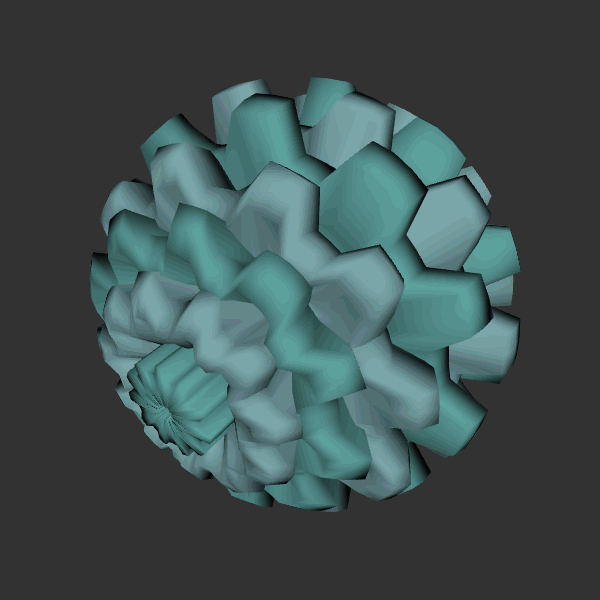
Background: dark